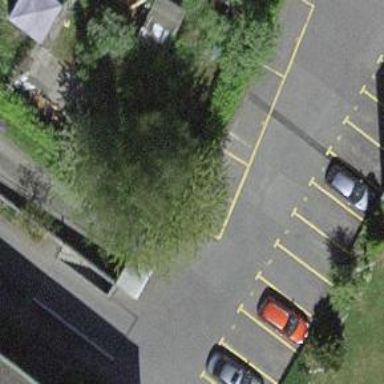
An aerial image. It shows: Parking entrance.